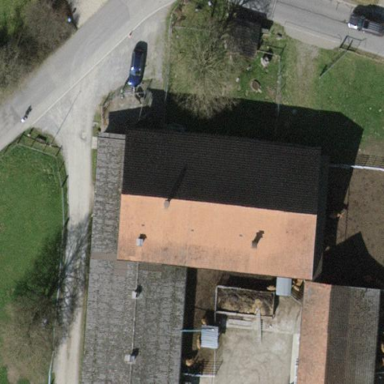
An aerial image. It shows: Gabled building.